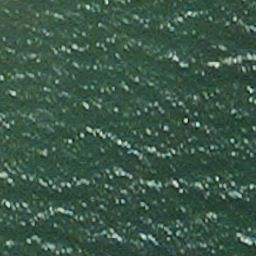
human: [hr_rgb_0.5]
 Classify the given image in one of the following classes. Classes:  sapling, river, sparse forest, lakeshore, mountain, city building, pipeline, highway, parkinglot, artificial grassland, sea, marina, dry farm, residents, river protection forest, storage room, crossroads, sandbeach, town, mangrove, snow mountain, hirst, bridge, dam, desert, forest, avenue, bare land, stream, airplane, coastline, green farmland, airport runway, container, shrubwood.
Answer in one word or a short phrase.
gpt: sea